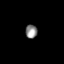
Tissue: skin
Cell type: T cells
Senescence score: 0.6797
Nuclear area (px): 158
Mean DAPI intensity: 139.665